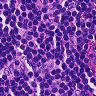
Metastatic tissue present: no